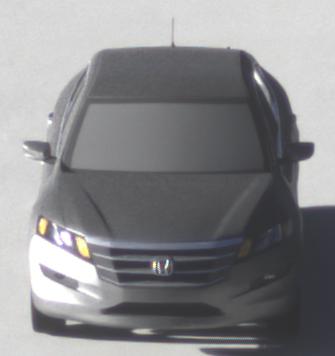
Make: Honda
Model: Crosstour
Detailed model: -
Model produced from: 2009
Model produced until: 2012
Doors: 4
Color: gray
Road condition: dry road
Daytime: sunrise or sunset
Contrast: medium contrast